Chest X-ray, PA view. Patient: 38 years old, sex M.
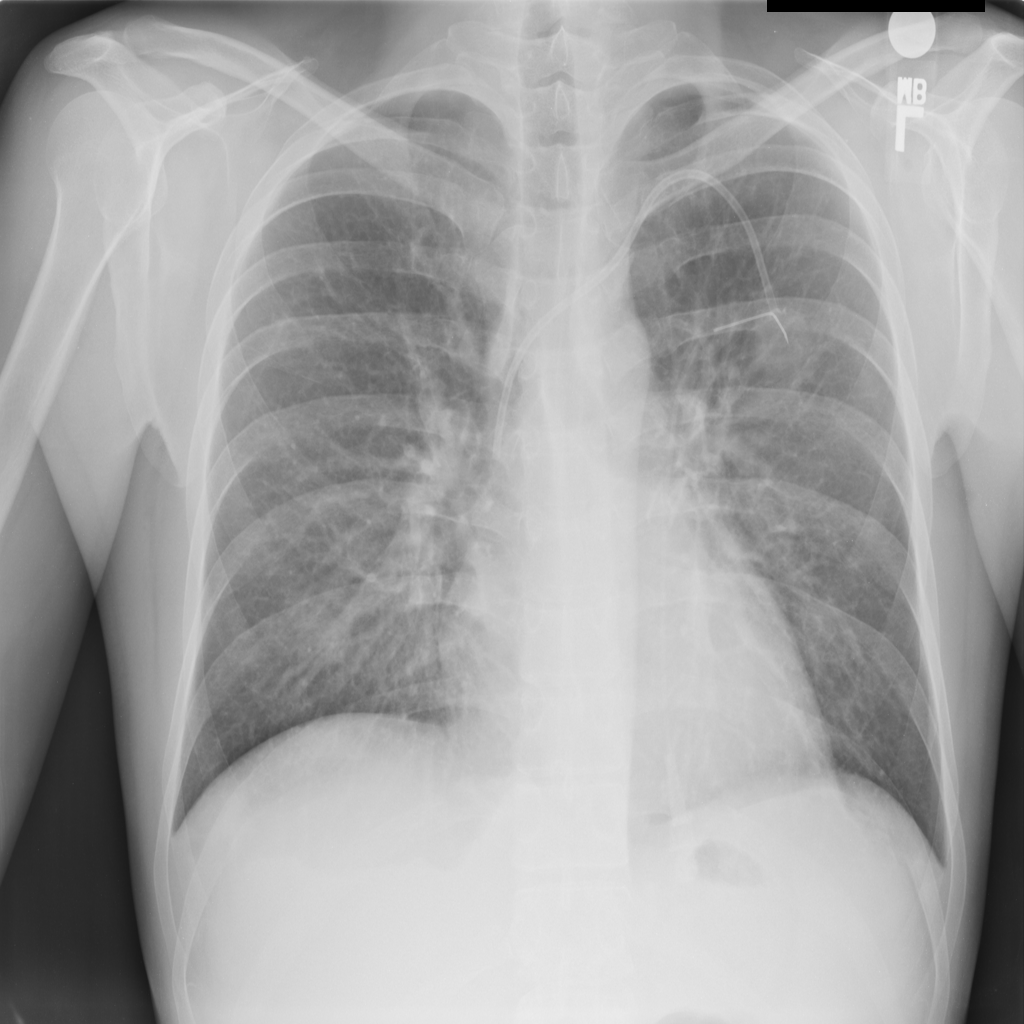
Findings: No Finding